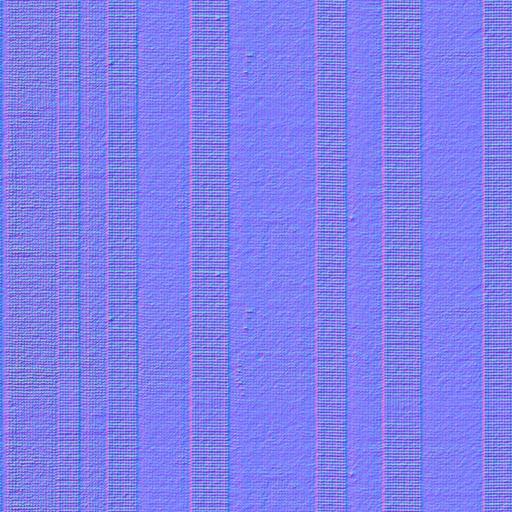
carpet fabric floor grey mat rug